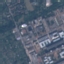
Label: Industrial